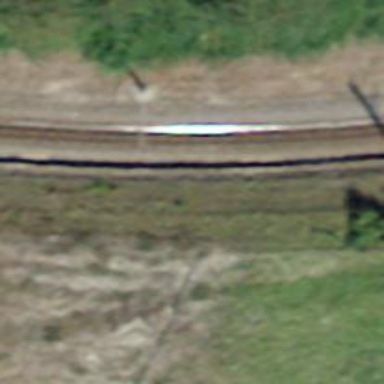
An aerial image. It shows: Narrow-gauge railway track with electrified contact line. The railway has one track.